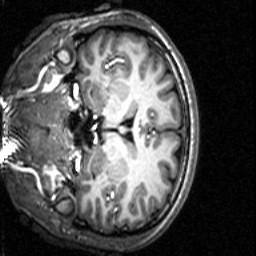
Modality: T1w
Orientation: coronal
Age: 20
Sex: female